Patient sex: M
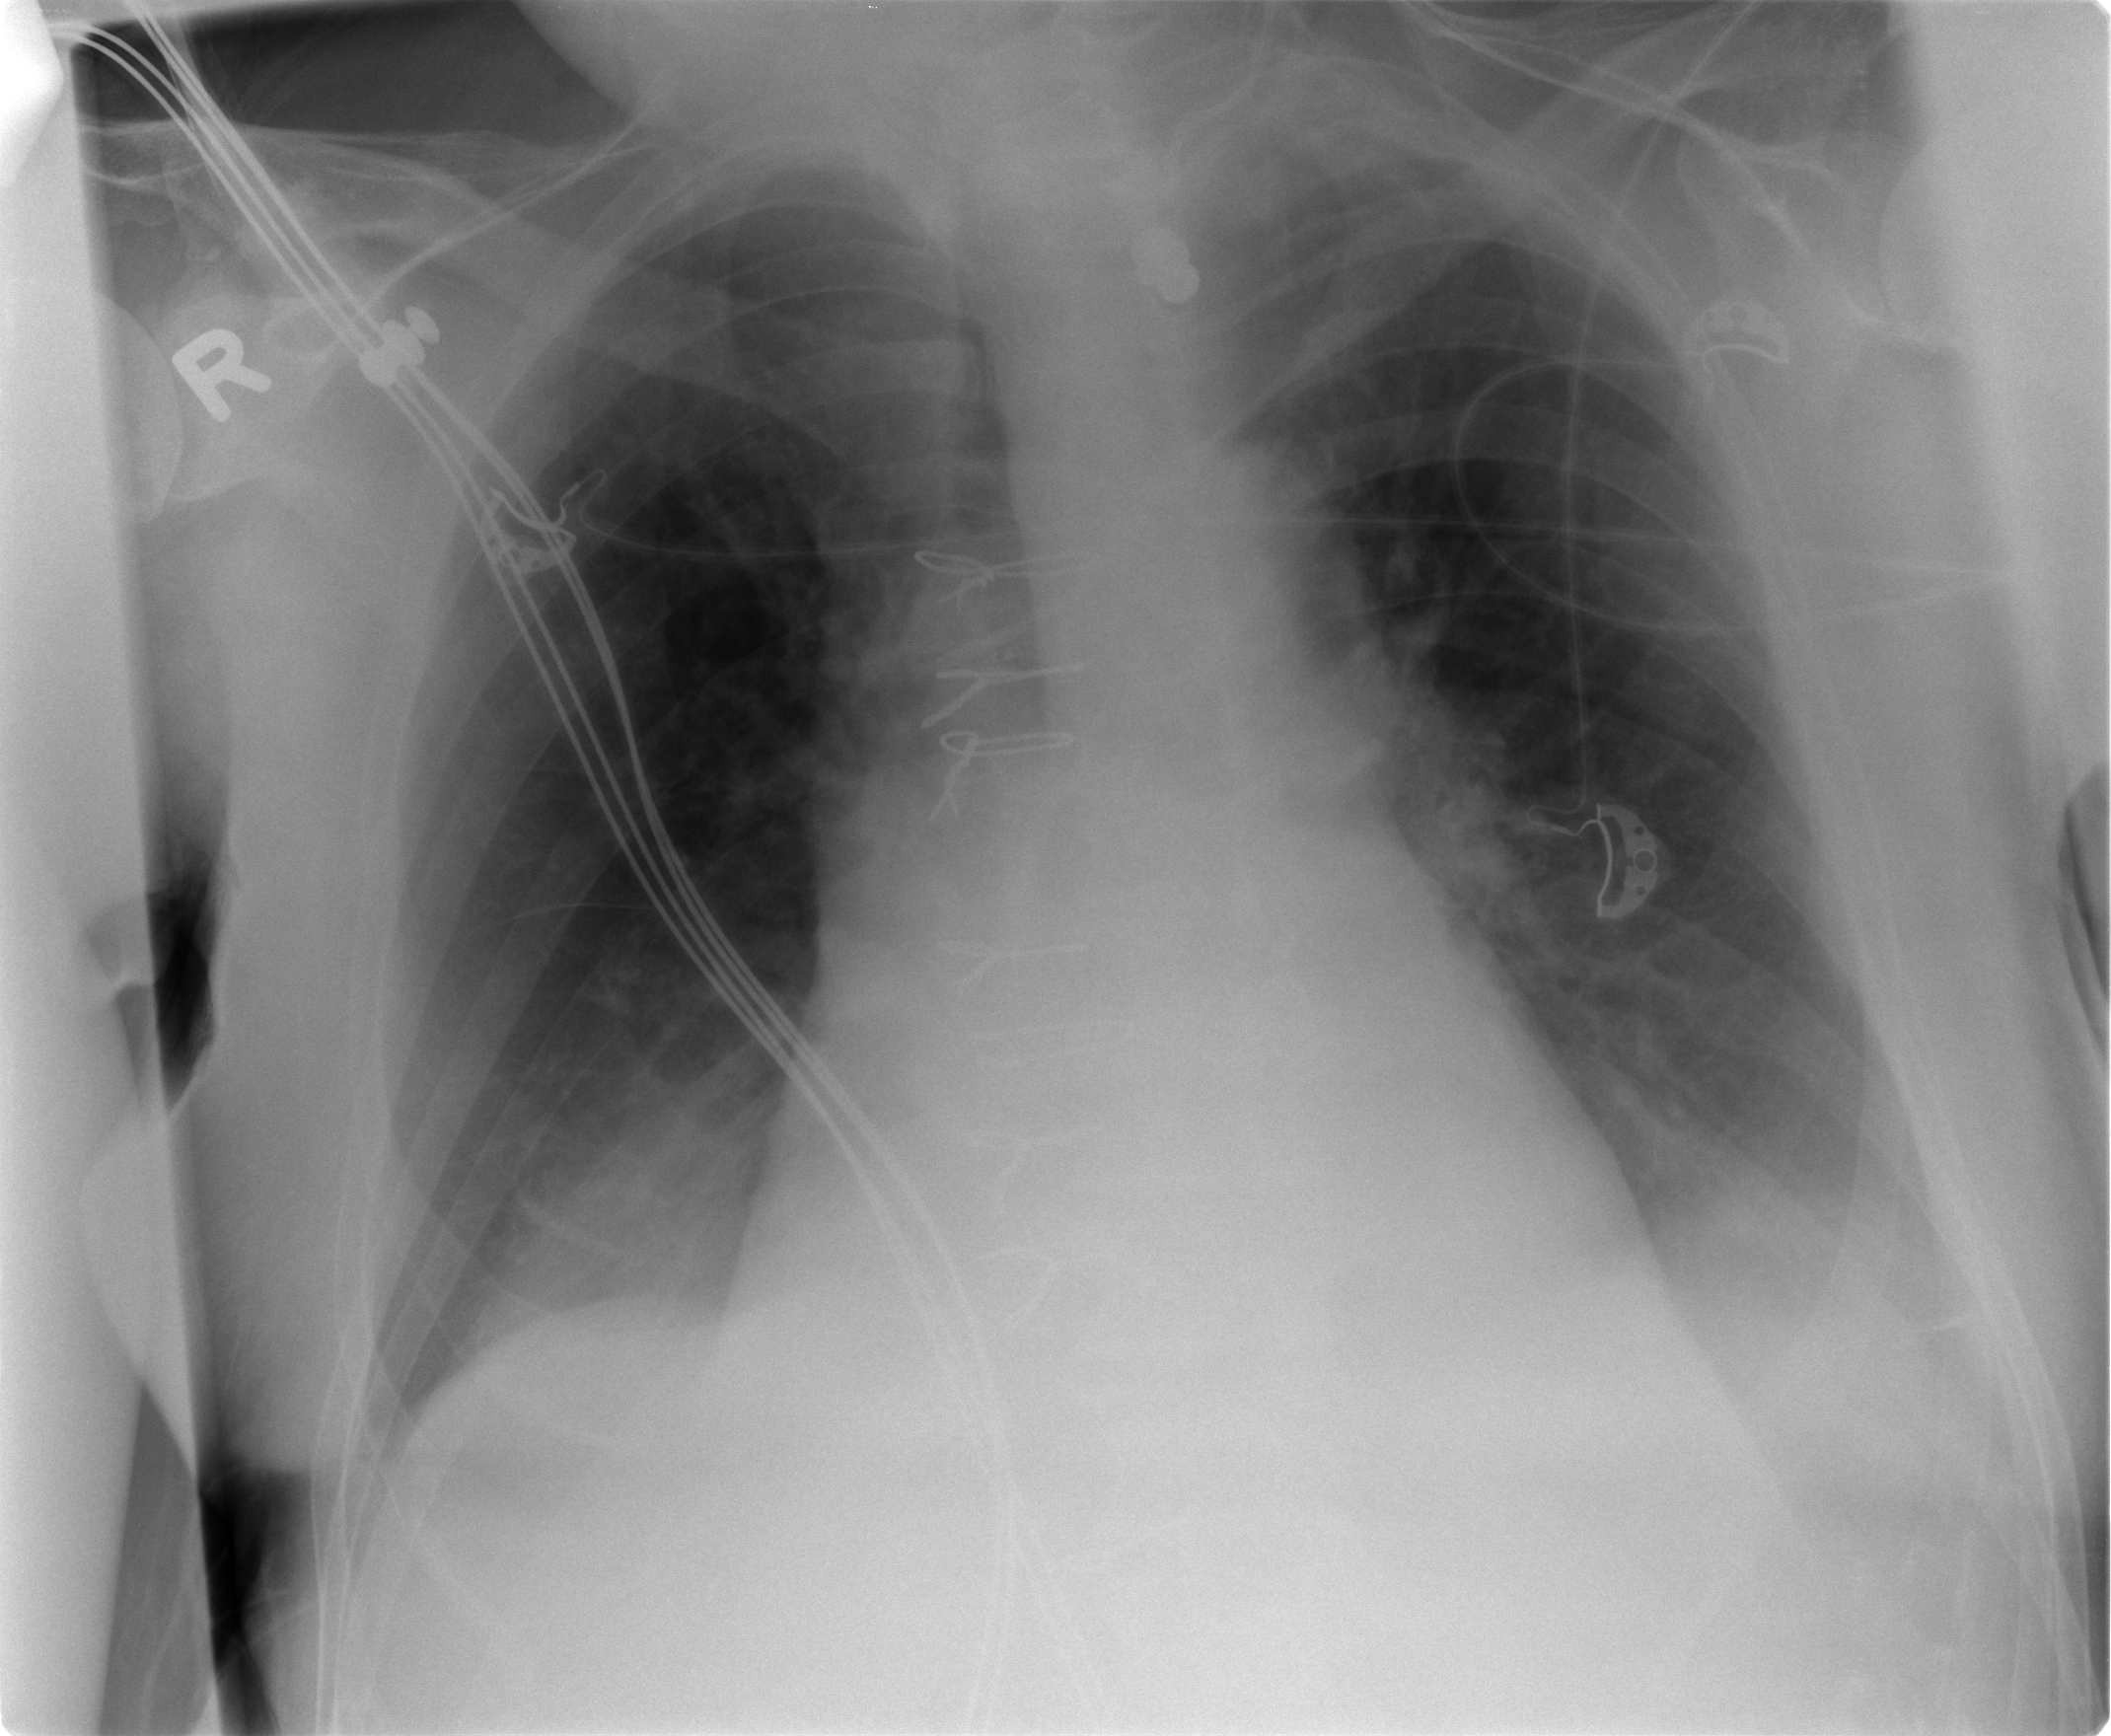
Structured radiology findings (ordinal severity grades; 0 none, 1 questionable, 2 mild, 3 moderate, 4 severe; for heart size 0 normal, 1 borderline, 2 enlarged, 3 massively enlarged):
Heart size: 2
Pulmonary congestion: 2
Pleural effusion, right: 2
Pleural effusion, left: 2
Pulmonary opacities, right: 0
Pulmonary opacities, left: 0
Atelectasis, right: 2
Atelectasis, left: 2